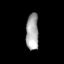
Tissue: lung
Cell type: Endothelial cells
Senescence score: 0.5592
Nuclear area (px): 456
Mean DAPI intensity: 165.638